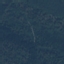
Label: Forest